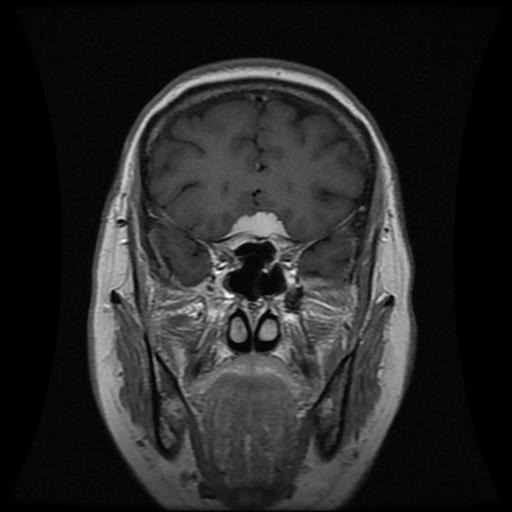
Label: pituitary